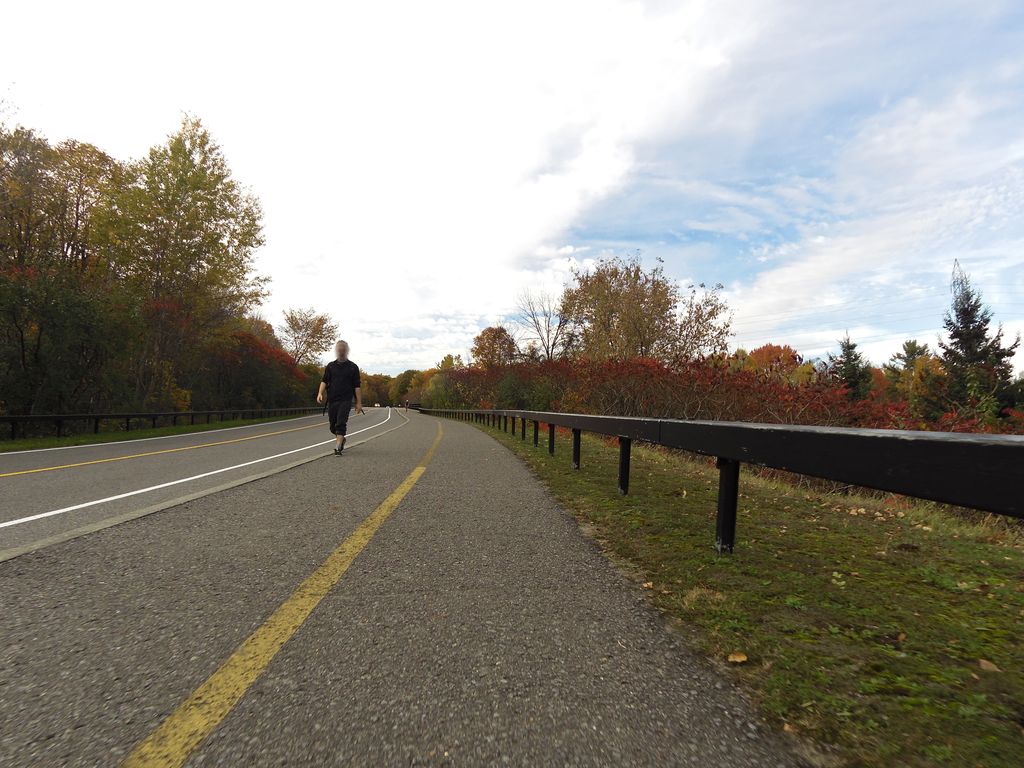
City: ottawa-gatineau